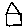
Label: house